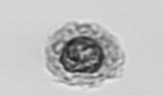
Label: Emiliania_huxleyi